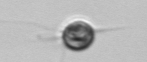
Label: Acanthoica_quattrospina